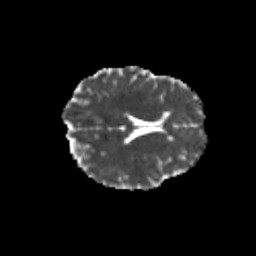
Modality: MD
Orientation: axial
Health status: healthy
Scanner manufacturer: philips
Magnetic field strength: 3 T
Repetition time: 6.964 s
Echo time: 0.092 s